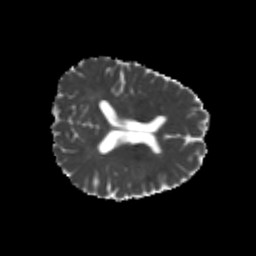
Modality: MD
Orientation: axial
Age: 24
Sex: male
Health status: healthy
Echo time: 0.074 s